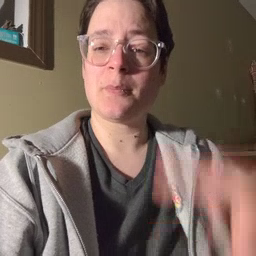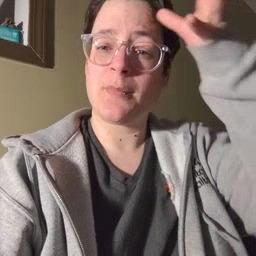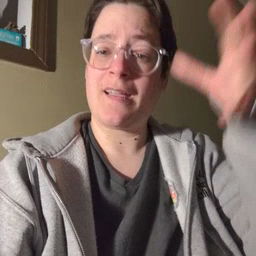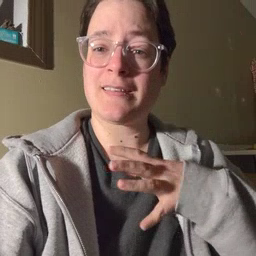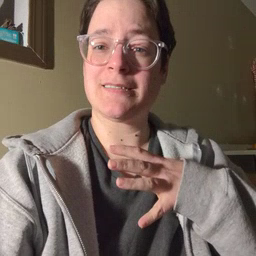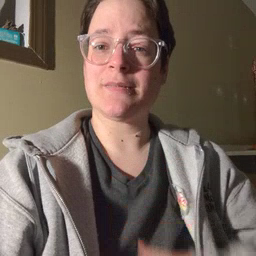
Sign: man